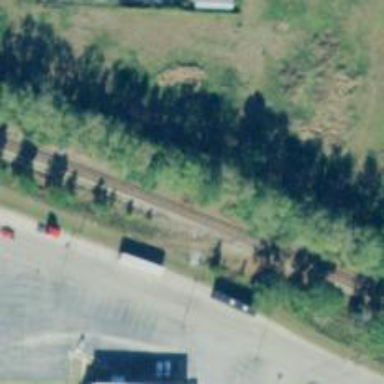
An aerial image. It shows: Abandoned spur railway.